Question: I have 2 datasets
First one looks up for contactID, ContactMethod and Name (dataset1)
'''
ContactId | ContactMethod | Name
1048 | email@email.ca | John Doe
'''
Second looks up for contactID, deliveries, and deliveryStatus
'''
ContactID | deliveries | deliveryStatus
1048 | FailedAttempt | Undeliverable
1048 | FailedAttempt | Undeliverable
1048 | FailedAttempt | Undeliverable
'''
and repeat that 6 more times...
I know I could do one single query but those two datasets reside in two different database so I can't make one query with 2 datasource ( as far as I know. I could be totally wrong)
So here's my function
'''
=Join(LookUpSet(Fields!ContactMethod.Value,
Fields!ContactMethod.Value,
Fields!CoarseReportingBucketName.Value,
"EX_JobDeliveries"),
",")
'''
This will return me, in one cell:( if you see the picture in the link, undeliverable is in one cell 9 times)

How would I go about in displaying all these results in different cells, unless there's another way. Using Lookup only returns row, I was hoping it would automatically fill itself, but it doesn't.
So the result would look something like this ( so a stepped report)
'''
ContactMethod | Name | deliveries | deliveryStatus
email@email.ca|
John Doe |
FailedAttempt | Undeliverable
FailedAttempt | Undeliverable
FailedAttempt | Undeliverable
'''
and 6 more times of that...
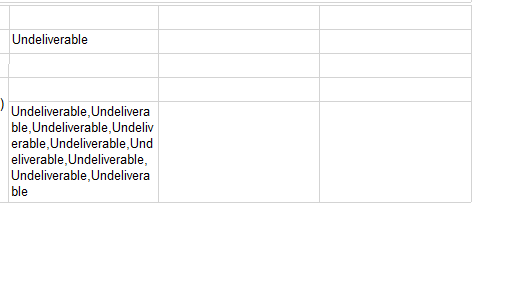
Answer: You can use 'Environment.NewLine' in the join function:
'''
=Join(LookUpSet(Fields!ContactMethod.Value,
Fields!ContactMethod.Value,
Fields!CoarseReportingBucketName.Value,
"EX_JobDeliveries"),
Environment.NewLine)
'''
If you need to show each value in a row of your tablix/matrix you will have to modify your dataset query.
Also note you can perform a query across different databases (even in different servers).
'''
SELECT firstdb.*, seconddb.*
FROM Server1.Database1.dbo.myTable AS firstdb
INNER JOIN Server2.Database2.dbo.myTable AS seconddb
ON firstdb.id = seconddb.id
'''
TAKEN FROM <URL>
Despite it is possible you face issues with the collation between both servers it is the only way to get your expected result. There is no way to generate rows from SSRS expressions.
Let me know if this helps.